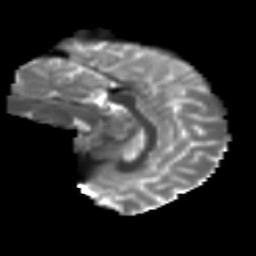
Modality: T2w
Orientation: sagittal
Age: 15
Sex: male
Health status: ill
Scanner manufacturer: ge
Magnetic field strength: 3 T
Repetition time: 6.752 s
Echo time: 0.079 s